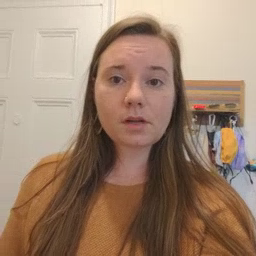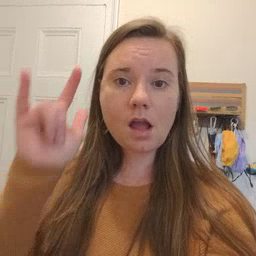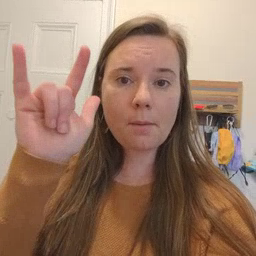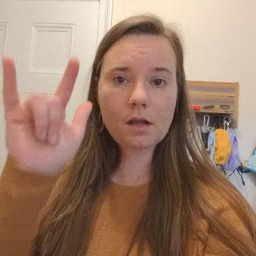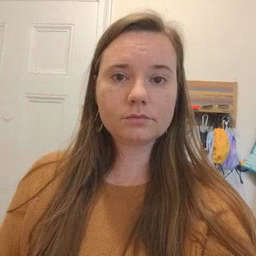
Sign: airplane